Field crop: maize
Growth stage: 1
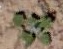
Species: chenopodium